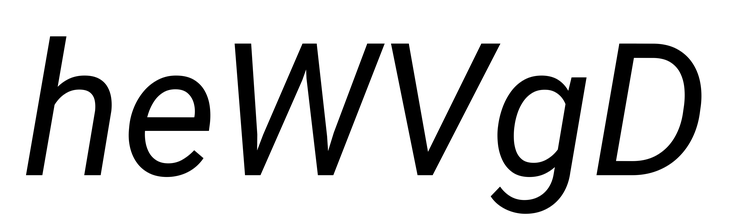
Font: Roboto-Italic_Italic